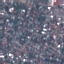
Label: Residential